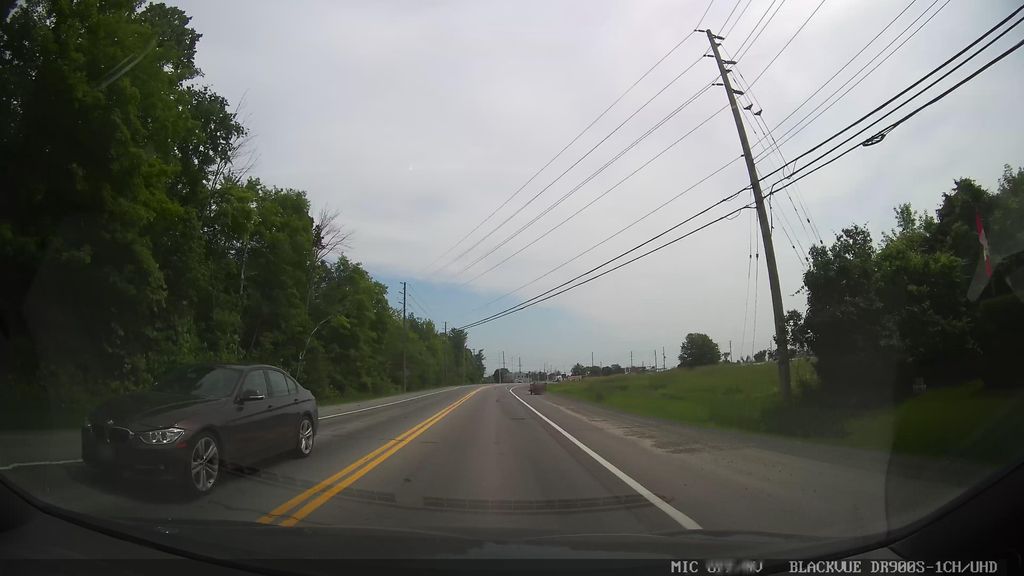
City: ottawa-gatineau